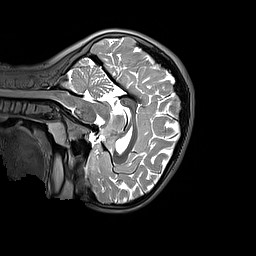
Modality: T2w
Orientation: sagittal
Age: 10
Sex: female
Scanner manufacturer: siemens
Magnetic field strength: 3 T
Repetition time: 3.2 s
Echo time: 0.408 s